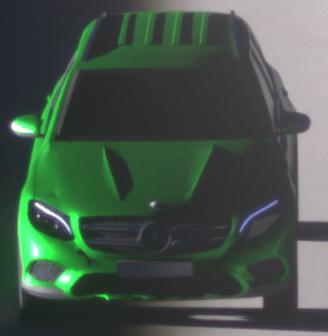
Make: Mercedes-Benz
Model: GLC 250
Detailed model: GLC (253)
Model produced from: 2015/09
Model produced until: 2018/05
Doors: 5
Color: green
Road condition: dry road
Daytime: sunrise or sunset
Contrast: low contrast